Question: I'm trying to debug my Global.asax, and am doing all the "right" things such as
- - 'System.Diagnostics.Debugger.Break();''Application_start'-
Finally in an effort of last resort, I deleted everything (all routes) in the Global.ASAX and the application continued to run fine.
I then deleted the /bin and /obj files, and ran the following batch file
'''
iisreset /stop
rmdir /q /s "C:\WINDOWS\Microsoft.NET\Framework1.1.4322\Temporary ASP.NET Files"
rmdir /q /s "C:\WINDOWS\Microsoft.NET\Framework2.0.50727\Temporary ASP.NET Files"
rmdir /q /s "C:\Windows\Microsoft.NET\Framework644.0.30319\Temporary ASP.NET Files"
md "C:\WINDOWS\Microsoft.NET\Framework1.1.4322\Temporary ASP.NET Files"
md "C:\WINDOWS\Microsoft.NET\Framework2.0.50727\Temporary ASP.NET Files"
md "C:\Windows\Microsoft.NET\Framework4.0.30319\Temporary ASP.NET Files"
xcacls "C:\WINDOWS\Microsoft.NET\Framework1.1.4322\Temporary ASP.NET Files" /E /G MYMACHINE\IIS_WPG:F /Q
xcacls "C:\WINDOWS\Microsoft.NET\Framework2.0.50727\Temporary ASP.NET Files" /E /G MYMACHINE\IIS_WPG:F /Q
xcacls "C:\Windows\Microsoft.NET\Framework4.0.30319\Temporary ASP.NET Files" /E /G MYMACHINE\IIS_WPG:F /Q
rmdir /q /s "C:\WINDOWS\Microsoft.NET64\Framework1.1.4322\Temporary ASP.NET Files"
rmdir /q /s "C:\WINDOWS\Microsoft.NET64\Framework2.0.50727\Temporary ASP.NET Files"
rmdir /q /s "C:\Windows\Microsoft.NET\Framework4.0.30319\Temporary ASP.NET Files"
md "C:\WINDOWS\Microsoft.NET\Framework641.1.4322\Temporary ASP.NET Files"
md "C:\WINDOWS\Microsoft.NET\Framework642.0.50727\Temporary ASP.NET Files"
md "C:\Windows\Microsoft.NET\Framework644.0.30319\Temporary ASP.NET Files"
xcacls "C:\WINDOWS\Microsoft.NET\Framework641.1.4322\Temporary ASP.NET Files" /E /G MYMACHINE\IIS_WPG:F /Q
xcacls "C:\WINDOWS\Microsoft.NET\Framework642.0.50727\Temporary ASP.NET Files" /E /G MYMACHINE\IIS_WPG:F /Q
xcacls "C:\Windows\Microsoft.NET\Framework644.0.30319\Temporary ASP.NET Files" /E /G MYMACHINE\IIS_WPG:F /Q
iisreset /start
pause
'''
And now I was finally able to break my application by having a screwed up Global.aspx file. I'm somewhat relieved that I know the system is "seeing" the updated file. Now I replaced the contents, saved it, I'm still unable to get my application to reload.
Now no matter what I do, the application does not load. It is remembering my mangled aspx file, even though I corrected the issue.
> How to I force a reload of Global.Aspx?

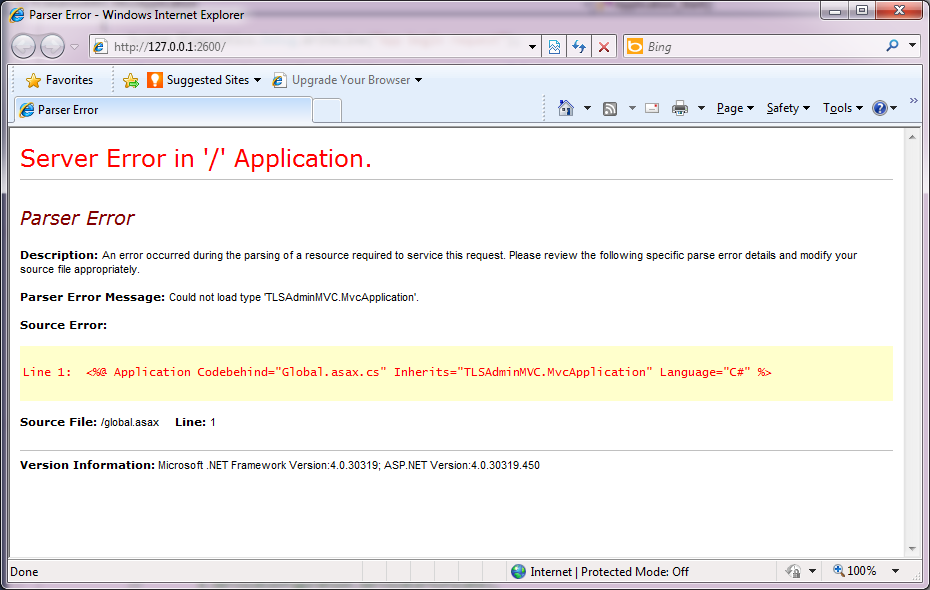
Answer: The MVC website was set for the x86 platform, and that either confused the issue, or was the root cause.
Changing this to Any CPU seems to have corrected the problem